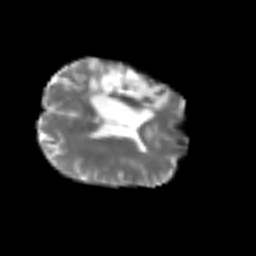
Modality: T2w
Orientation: axial
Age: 42
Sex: male
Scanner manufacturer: siemens
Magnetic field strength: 3 T
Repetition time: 3.2 s
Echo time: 0.081 s